Question: When the numberpicker is loaded, the default value is not appearing on the screen until touched.
Once touched, everything works fine.Any help appreciated.
Also if the formatter is removed, it works fine.

dialog.xml
'''
<NumberPicker
android:id="@+id/number_picker"
android:layout_width="wrap_content"
android:layout_height="wrap_content"
/>
<Button
android:id="@+id/apply_button"
android:layout_width="match_parent"
android:layout_height="match_parent"
android:layout_below="@+id/number_picker"
android:text="@string/ok_string" />
'''
Here is the activity code:
'''
final NumberPicker np = (NumberPicker) d.findViewById(R.id.number_picker);
np.setMaxValue(50);
np.setMinValue(0);
np.setWrapSelectorWheel(true);
np.setOnValueChangedListener(this);
np.setDescendantFocusability(NumberPicker.FOCUS_BLOCK_DESCENDANTS);
np.setFormatter(new NumberPicker.Formatter() {
@Override
public String format(int i) {
if (i == 25)
return "0";
else
return String.valueOf(i - 25);
}
});
np.setValue(25);
'''
Thanks in advance
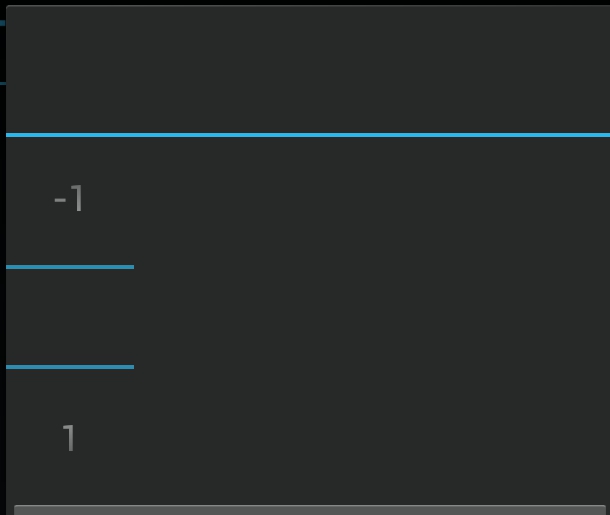
Answer: The issue seems to a bug in NumberPicker widget.
And I have solved it using method 2 described <URL>.